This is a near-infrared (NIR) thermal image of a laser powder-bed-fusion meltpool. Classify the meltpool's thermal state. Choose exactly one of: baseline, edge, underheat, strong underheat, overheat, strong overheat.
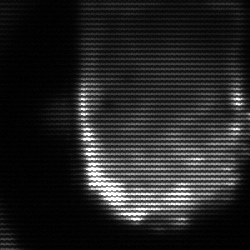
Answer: baseline